Question: I'm using bits of Perry Cook's Synthesis Toolkit (STK) to generate saw and square waves. STK includes this BLIT-based sawtooth oscillator:
'''
inline STKFloat BlitSaw::tick( void ) {
StkFloat tmp, denominator = sin( phase_ );
if ( fabs(denominator) <= std::numeric_limits<StkFloat>::epsilon() )
tmp = a_;
else {
tmp = sin( m_ * phase_ );
tmp /= p_ * denominator;
}
tmp += state_ - C2_;
state_ = tmp * 0.995;
phase_ += rate_;
if ( phase_ >= PI )
phase_ -= PI;
lastFrame_[0] = tmp;
return lastFrame_[0];
}
'''
The square wave oscillator is broadly similar. At the top, there's this comment:
'''
// A fully optimized version of this code would replace the two sin
// calls with a pair of fast sin oscillators, for which stable fast
// two-multiply algorithms are well known.
'''
I don't know where to start looking for these "fast two-multiply algorithms" and I'd appreciate some pointers. I could use a lookup table instead, but I'm keen to learn what these 'fast sin oscillators' are. I could also use an abbreviated Taylor series, but thats way more than two multiplies. Searching hasn't turned up anything much, although I did find this approximation:
'''
#define AD_SIN(n) (n*(2.f- fabs(n)))
'''
Plotting it out shows that it's not really a close approximation outside the range of -1 to 1, so I don't think I can use it when 'phase_' is in the range -pi to pi:

Here, Sine is the blue line and the purple line is the approximation.
Profiling my code reveals that the calls to 'sin()' are far and away the most time-consuming calls, so I really would like to optimise this piece.
Thanks
Thanks for the detailed and varied answers. I will explore these and accept one at the weekend.
Would the anonymous close voter please kindly explain their vote in the comments? Thank you.
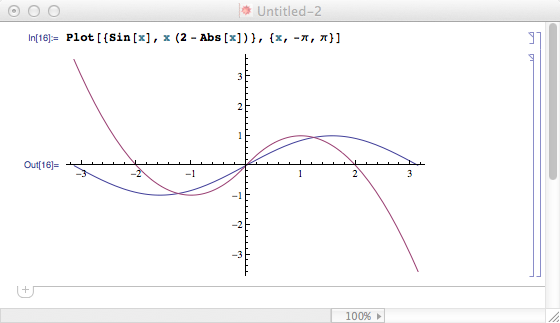
Answer: Essentially the sinusoidal oscilator is one (or more) variables that change with each DSP step, rather than getting recalculated from scratch.
The simplest are based on the following trig identities: (where 'd' is constant, and thus so is 'cos(d)' and 'sin(d)' )
'''
sin(x+d) = sin(x) cos(d) + cos(x) sin(d)
cos(x+d) = cos(x) cos(d) - sin(x) sin(d)
'''
However this requires two variables (one for sin and one for cos) and 4 multiplications to update. However this will still be far faster than calculating a full sine at each step.
The solution by Oli Charlesworth is based on solutions to this general equation
'''
A_{n+1} = a A_{n} + A_{n-1}
'''
Where looking for a solution of the form 'A_n = k e^(i theta n)' gives an equation for 'theta'.
'''
e^(i theta (n+1) ) = a e^(i theta n ) + b e^(i theta (n-1) )
'''
Which simplifies to
'''
e^(i theta) - e^(-i theta ) = a
2 cos(theta) = a
'''
Giving
'''
A_{n+1} = 2 cos(theta) A_{n} + A_{n-1}
'''
Whichever approach you use you'll either need to use one or two of these oscillators for each frequency, or use another trig identity to derive the higher or lower frequencies.